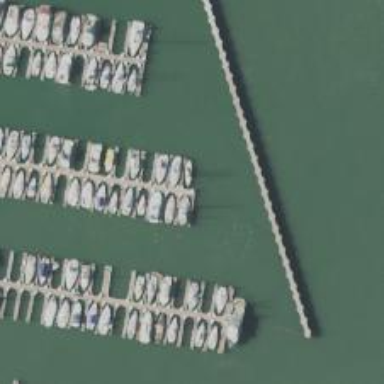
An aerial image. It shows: Man-made pier.